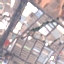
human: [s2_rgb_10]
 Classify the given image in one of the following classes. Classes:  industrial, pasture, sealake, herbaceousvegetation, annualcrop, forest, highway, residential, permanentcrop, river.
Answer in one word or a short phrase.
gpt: Industrial